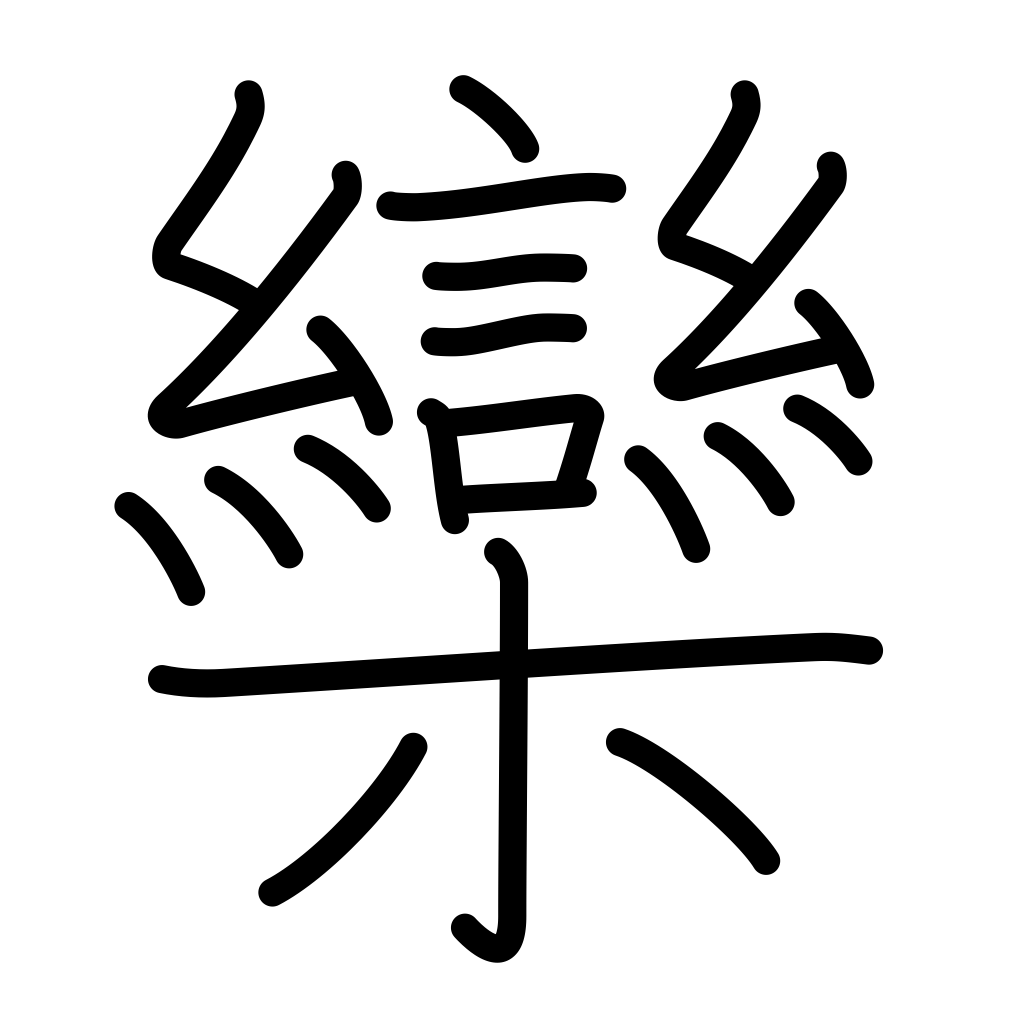
Meaning: chinaberry tree, round, harmonious